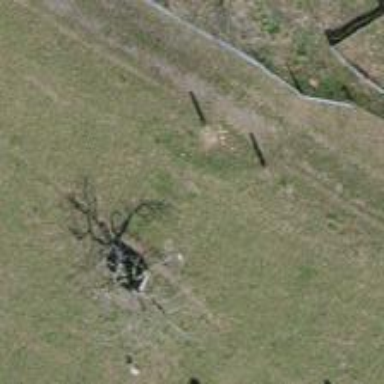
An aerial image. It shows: Gate.